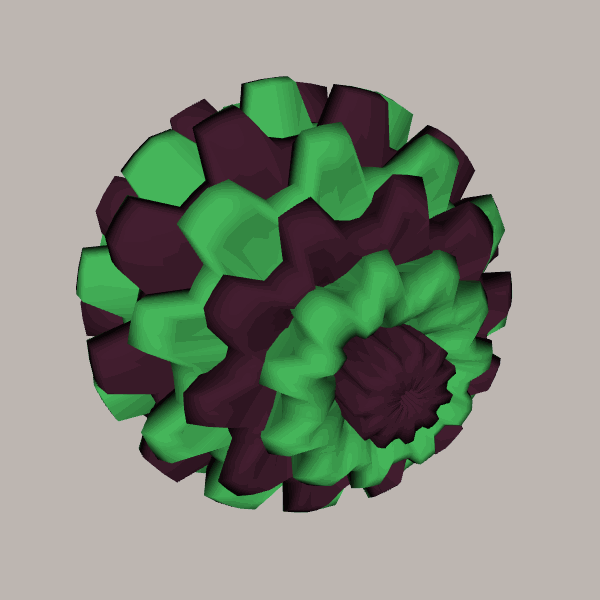
Background: light